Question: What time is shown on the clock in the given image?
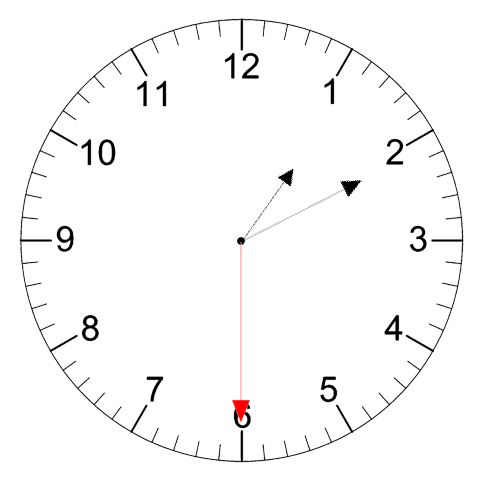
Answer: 01:10:30